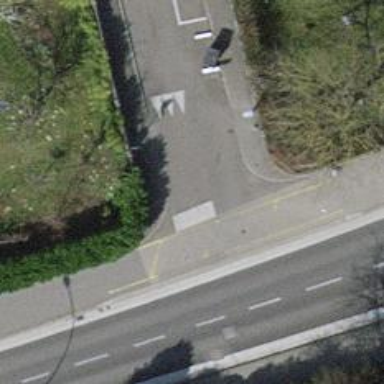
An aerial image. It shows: Asphalt footpath with unmarked crossing.